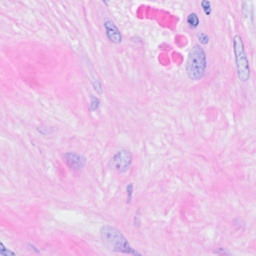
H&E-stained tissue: Breast